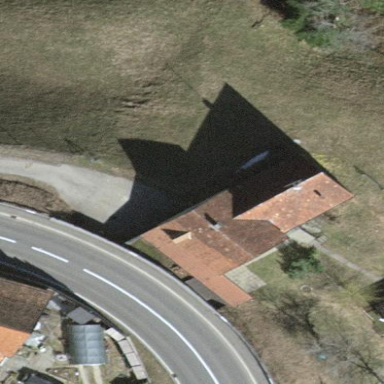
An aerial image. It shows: House with tennis court.